Aerial crown-view tile of a tropical tree (Barro Colorado Island, Panama), acquired 20240611:
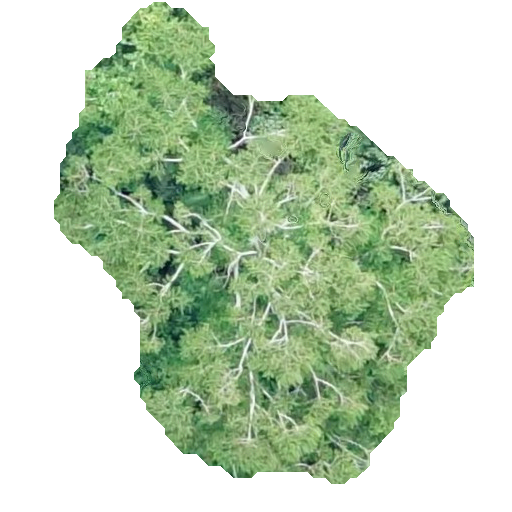
Species: Trema micranthum
GBIF accepted scientific name: Trema micranthum
Crown area: 191.032 m²